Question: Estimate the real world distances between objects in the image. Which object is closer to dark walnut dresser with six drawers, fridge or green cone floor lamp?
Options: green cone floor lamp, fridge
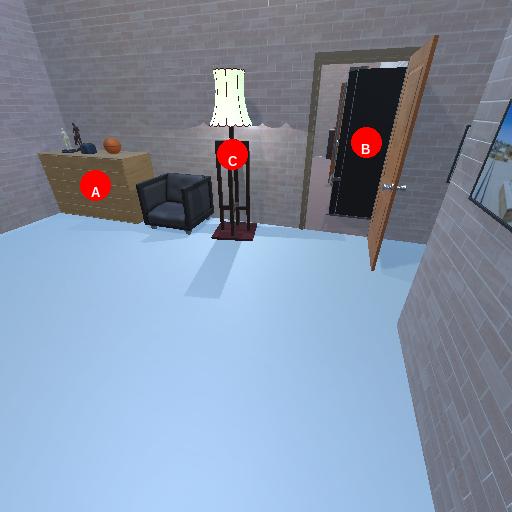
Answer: green cone floor lamp